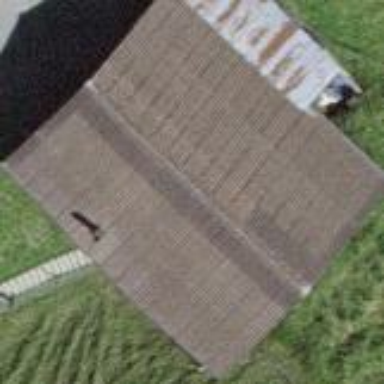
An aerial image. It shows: Shed building.